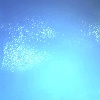
Label: water